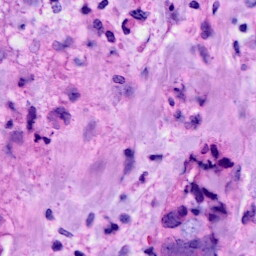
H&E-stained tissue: Breast